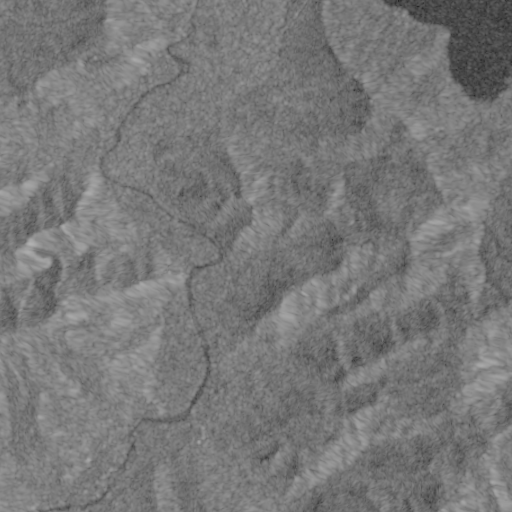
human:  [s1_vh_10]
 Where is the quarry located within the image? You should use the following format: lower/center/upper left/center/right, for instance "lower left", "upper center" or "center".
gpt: The quarry is located in the upper right of the image.
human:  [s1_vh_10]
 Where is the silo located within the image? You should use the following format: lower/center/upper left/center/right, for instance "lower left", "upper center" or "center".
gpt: The silo is located in the lower center of the image.
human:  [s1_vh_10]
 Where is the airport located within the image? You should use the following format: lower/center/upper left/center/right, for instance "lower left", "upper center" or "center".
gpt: There is no airport in the image.

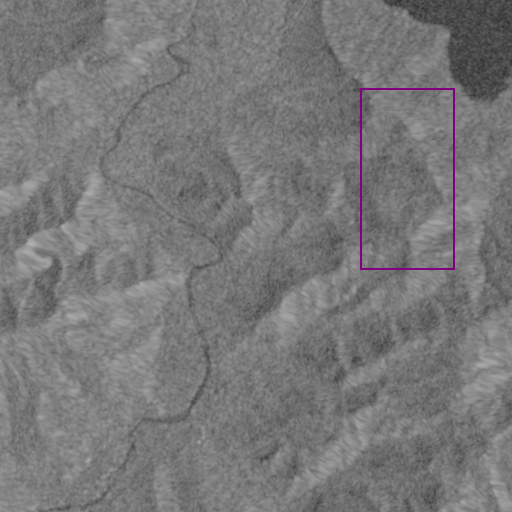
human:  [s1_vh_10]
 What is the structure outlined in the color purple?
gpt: The structure outlined in purple is a quarry.
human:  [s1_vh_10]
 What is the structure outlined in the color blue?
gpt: There is no blue outline.